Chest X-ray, AP view. Patient: 53 years old, sex M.
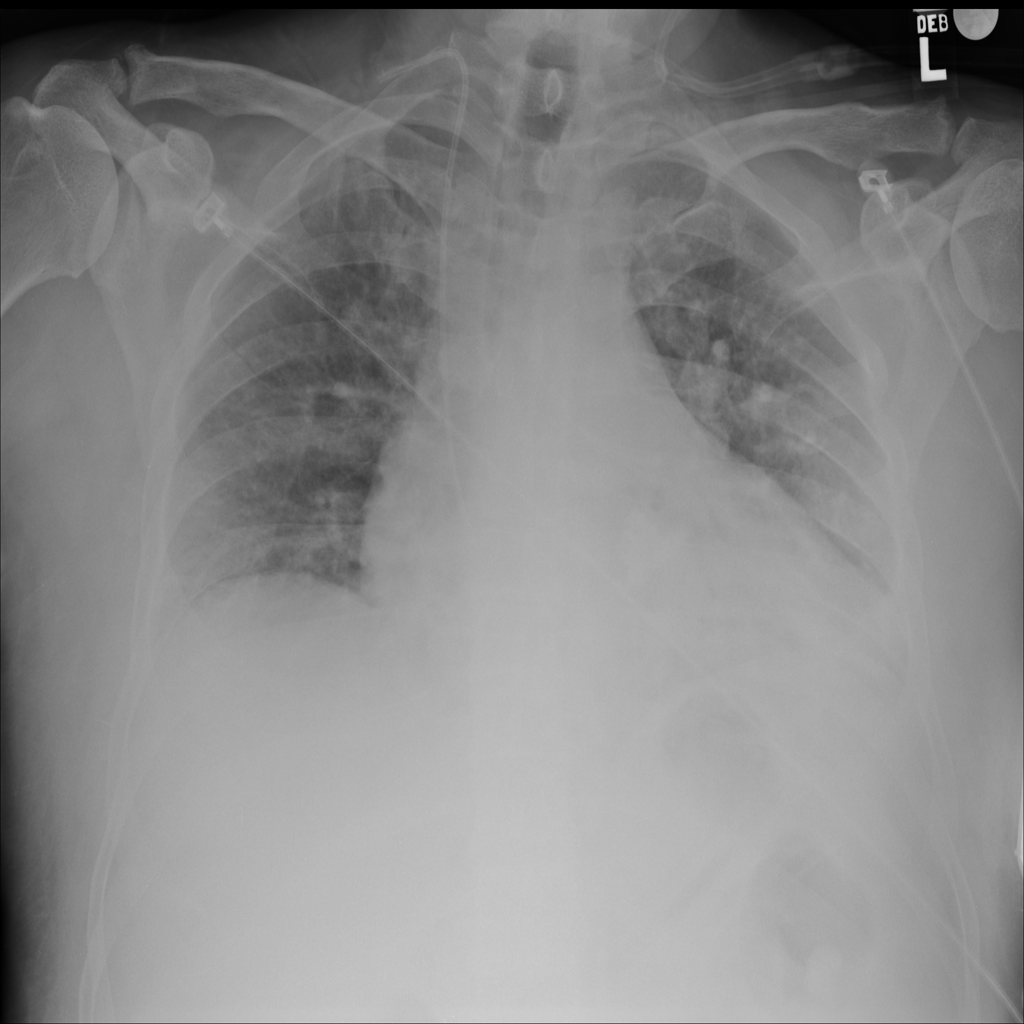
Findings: No Finding